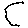
Label: hexagon